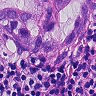
Metastatic tissue present: yes